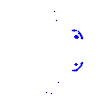
Particle: kaon